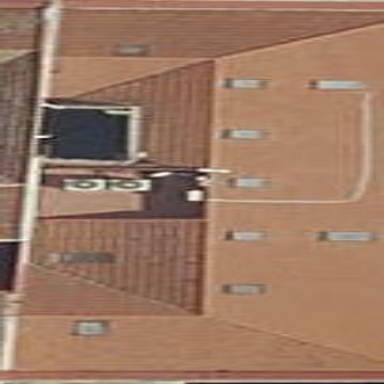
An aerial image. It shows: Building with pitched roof.